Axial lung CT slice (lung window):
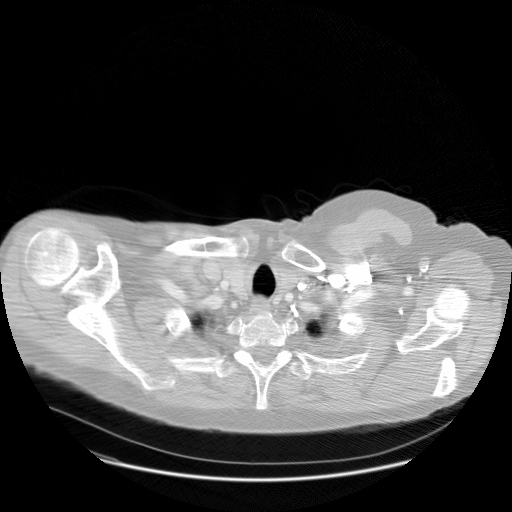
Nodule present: no